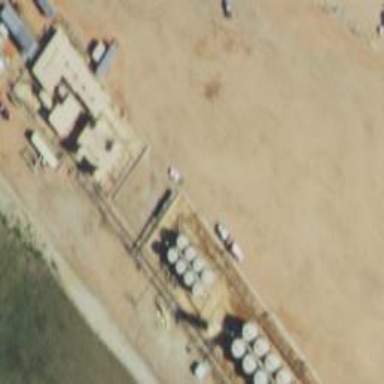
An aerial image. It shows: Storage tank that is man-made.